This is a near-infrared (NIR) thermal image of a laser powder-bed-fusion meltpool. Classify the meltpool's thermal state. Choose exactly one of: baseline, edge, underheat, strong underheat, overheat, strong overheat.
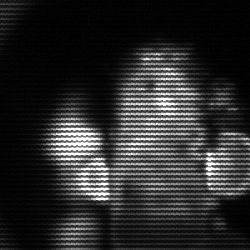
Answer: strong underheat